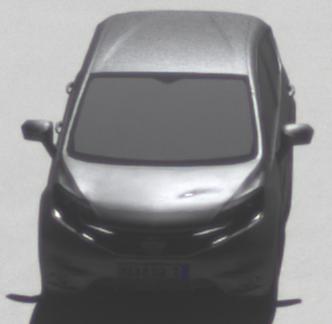
Make: Nissan
Model: Note 1.2
Detailed model: Note (E12) (10/13 - 12/16)
Model produced from: 2013/10
Model produced until: 2015/09
Doors: 5
Color: gray
Road condition: dry road
Daytime: midday
Contrast: medium contrast